Question: How do I access 'Heap Information' from 'Minidump File Summary'. I using 'Visual Studio 2013' and new to dump files, this file was produced by 'Windows Task Manager' selecting the process and creating a dump file.
<URL>

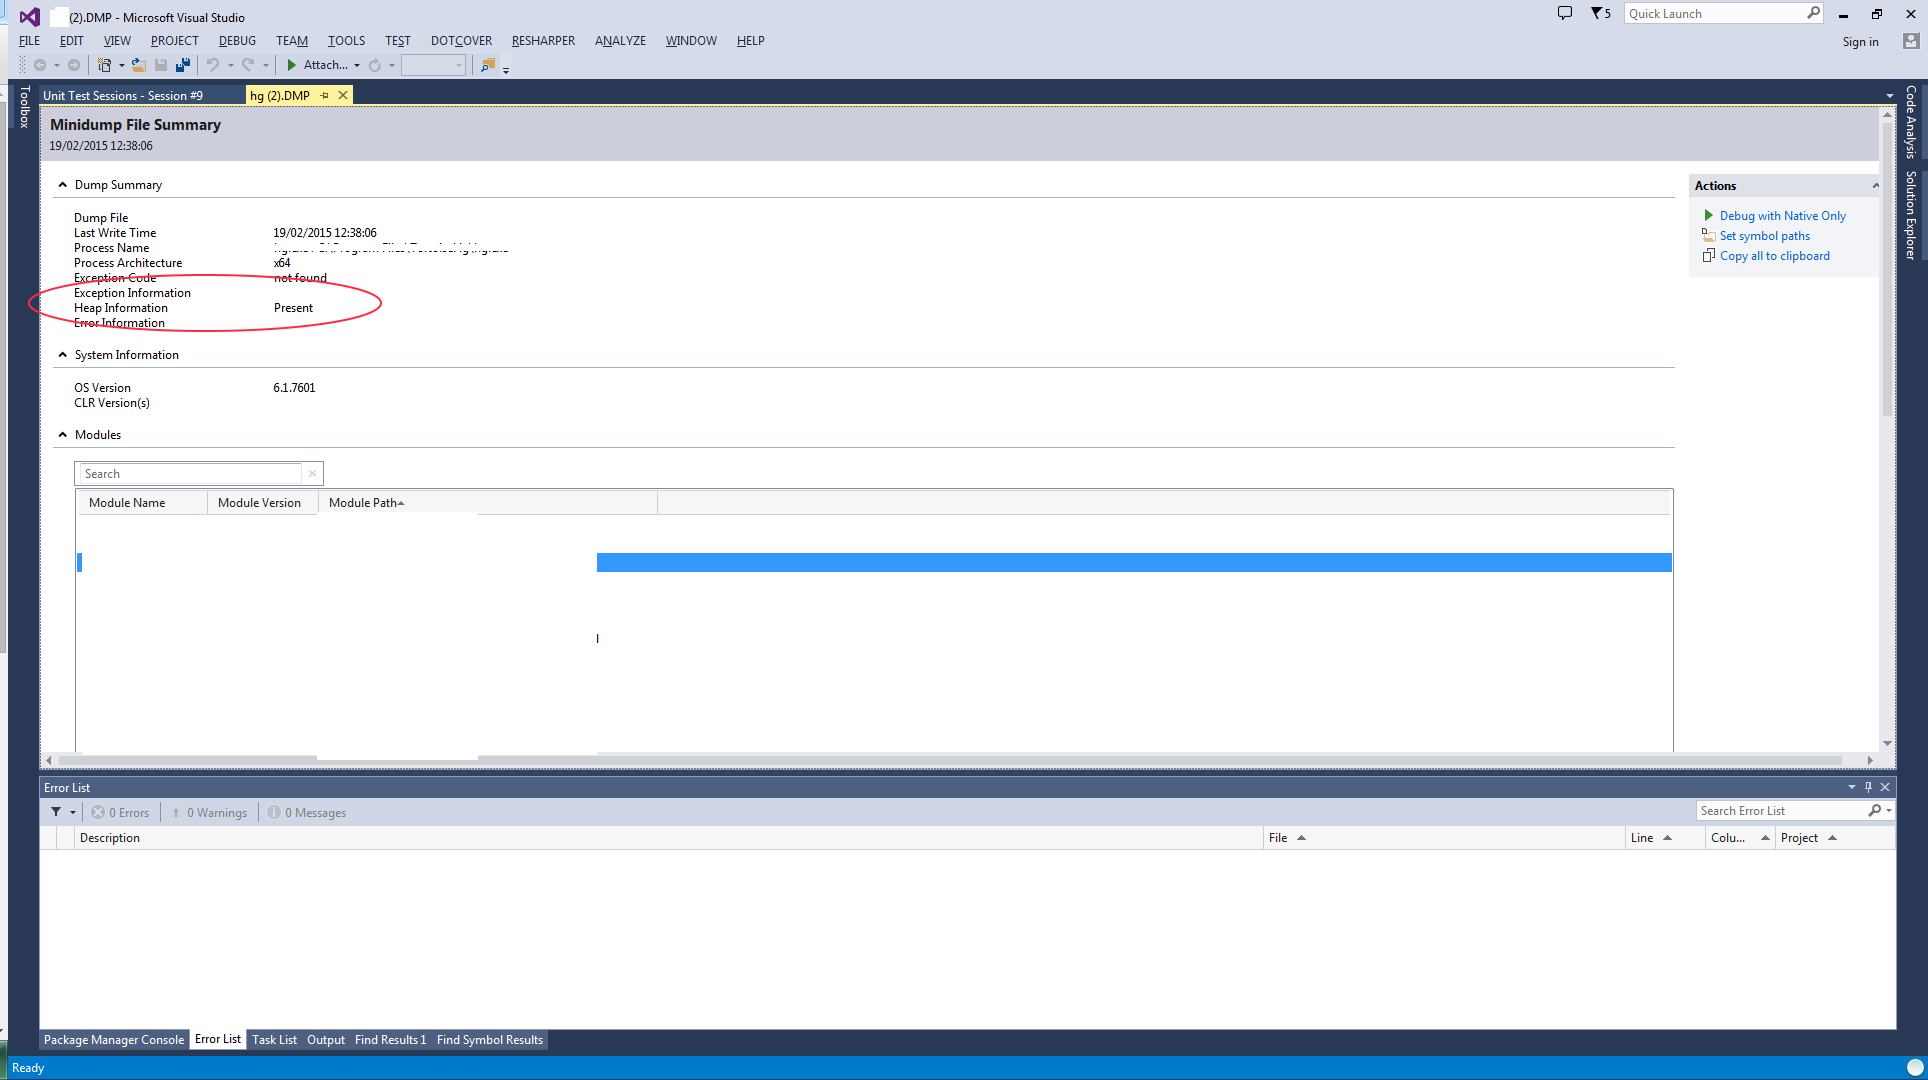
Answer: You need to click the "Debug with Native Only" link on the right. After that, it'll fire up the debugger. You can look at local variables if it captured them. You can open the memory window to see heap info but probably need to know the general address range you're interested in.